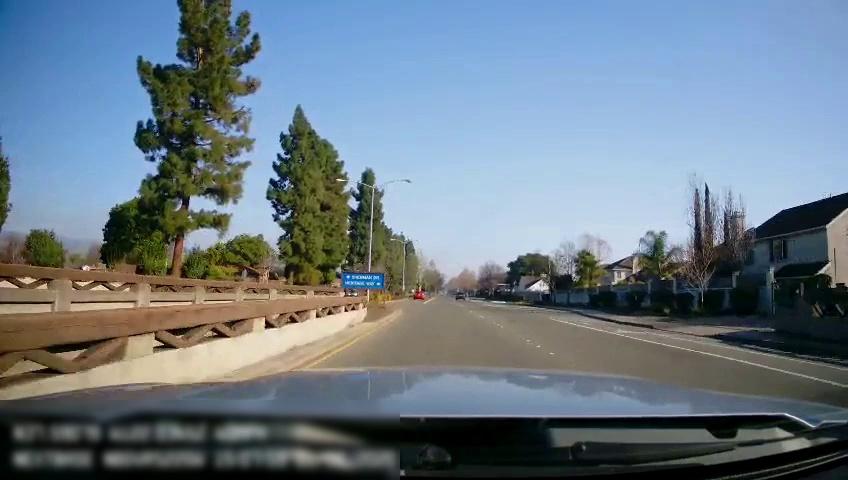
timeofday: Day
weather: Sunny
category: Drivable Space
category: Vehicles | SUV
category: Vehicles | Car
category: Lanes | Current Lane
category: Lanes | Current Lane
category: Lanes | Alternate Lane
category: Lanes | Alternate Lane
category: Lanes | Alternate Lane
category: Traffic | Signs